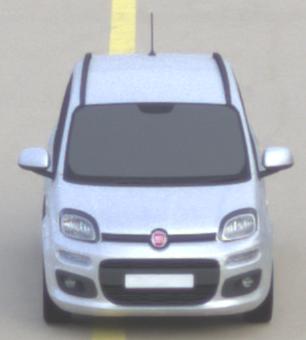
Make: Fiat
Model: Panda 1.2 8V
Detailed model: Panda (312)
Model produced from: 2013/02
Model produced until: 2013/12
Doors: 5
Color: white
Road condition: dry road
Daytime: morning or afternoon
Contrast: low contrast